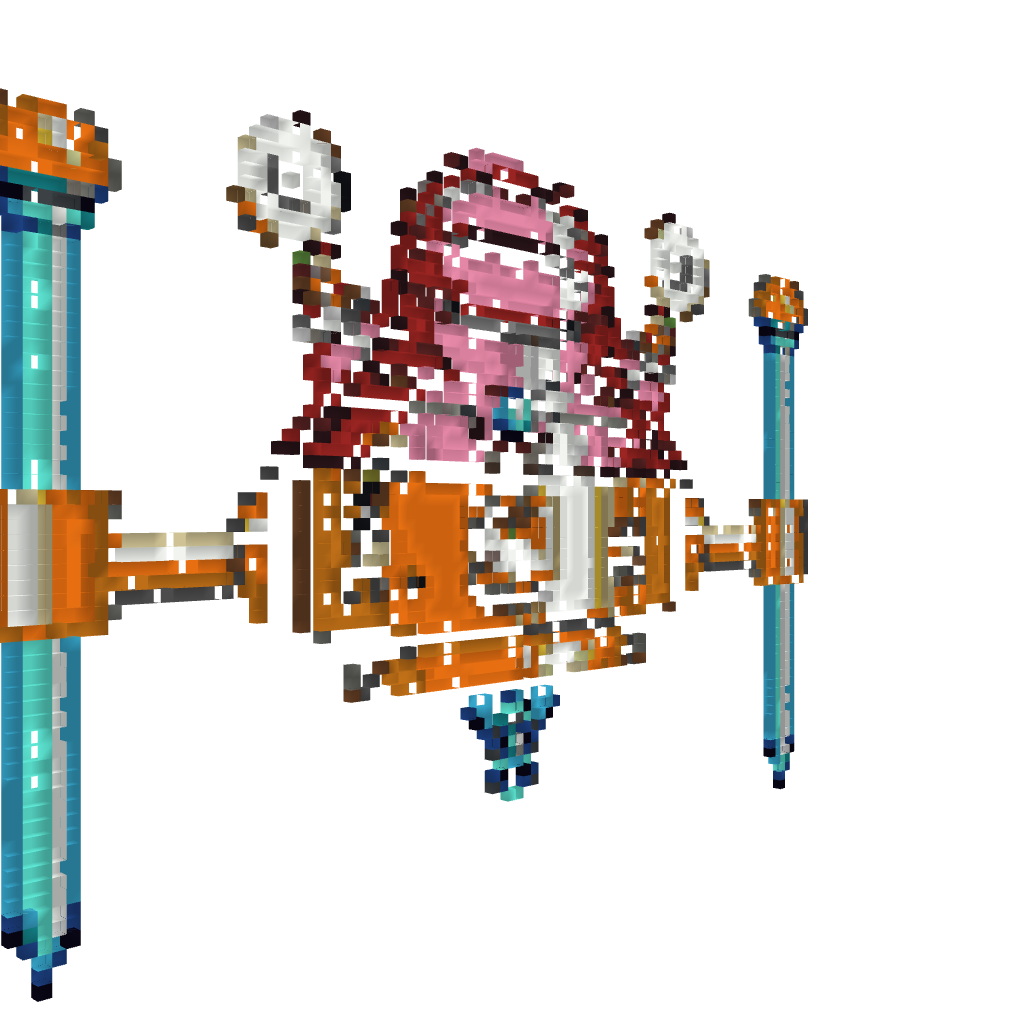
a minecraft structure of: Wily Machine #3 (ErnieCIII)